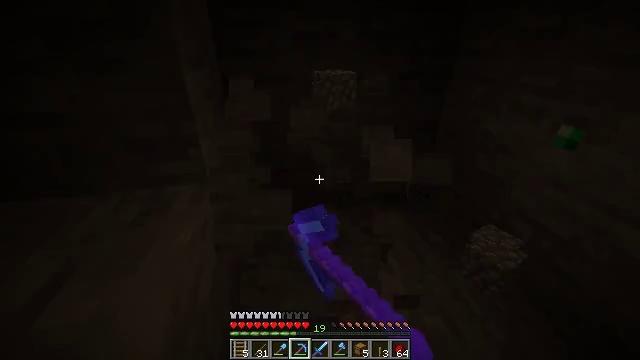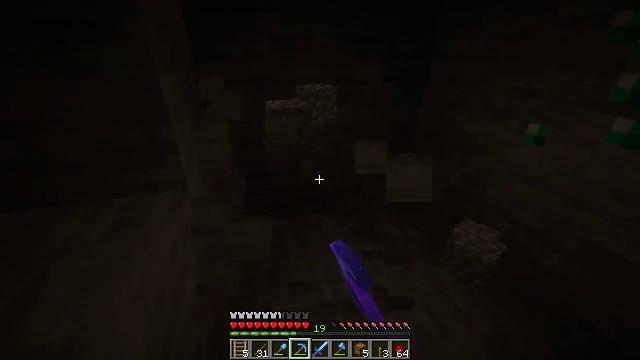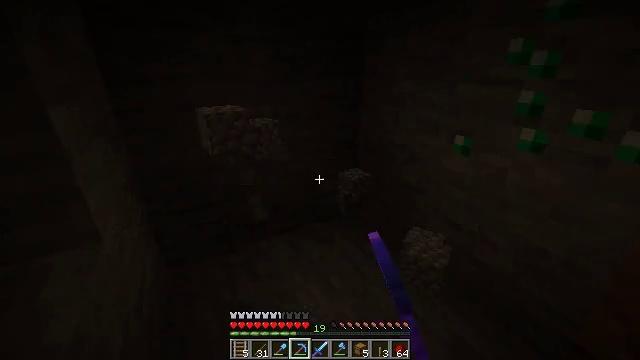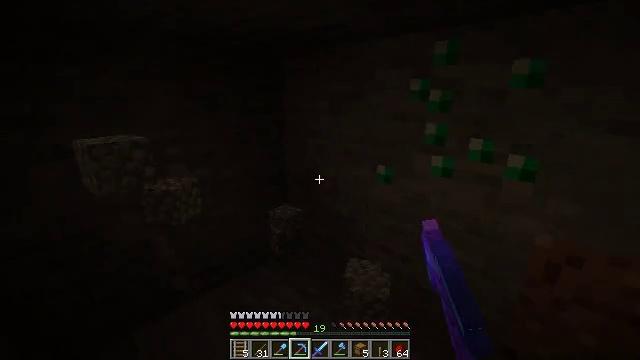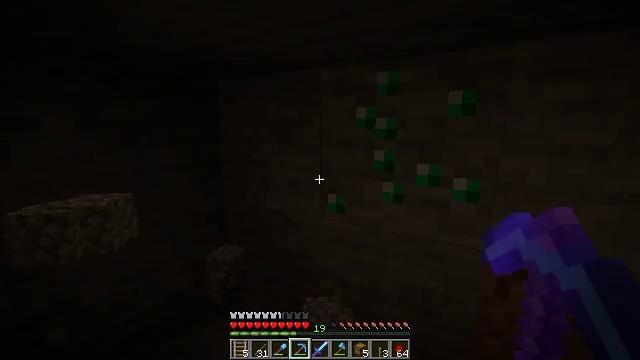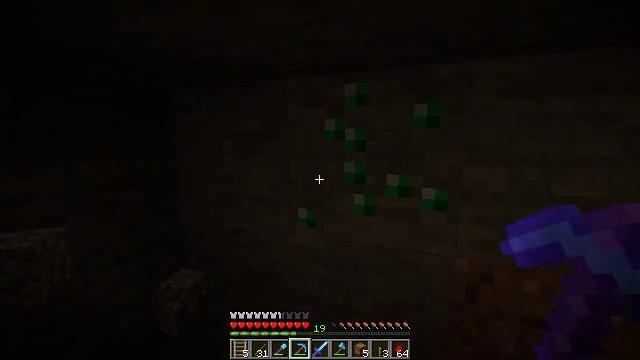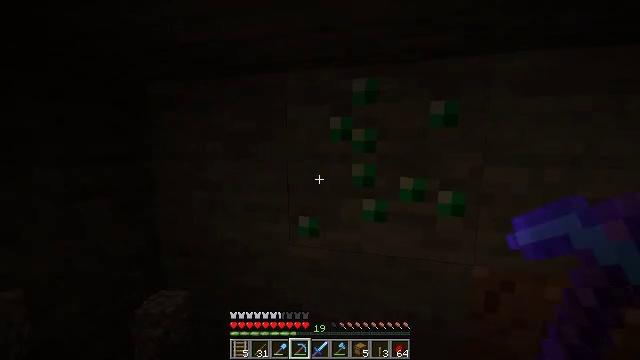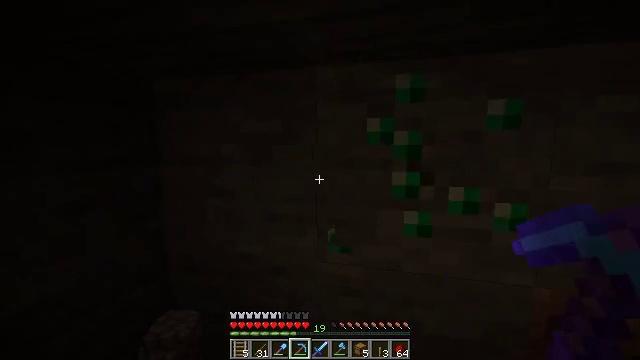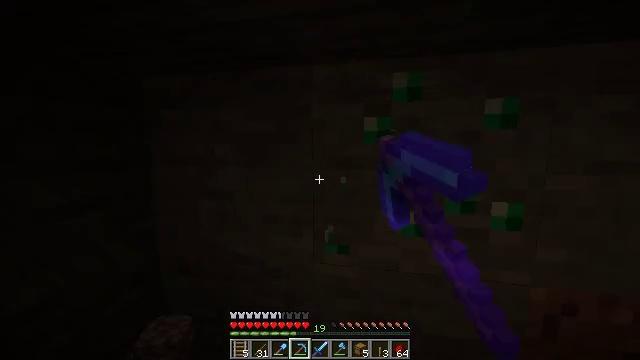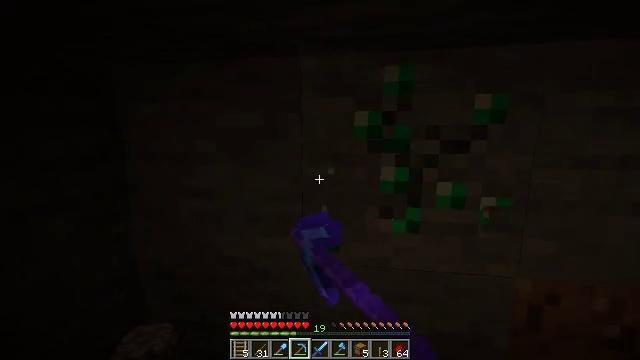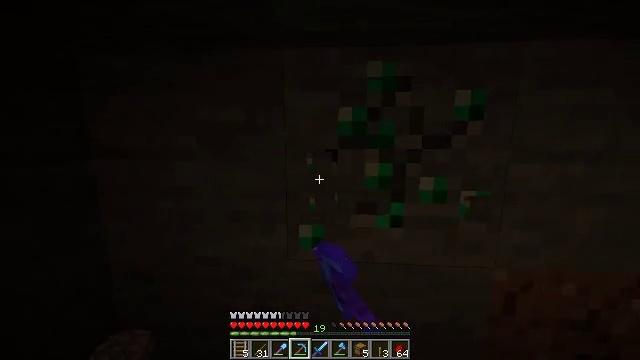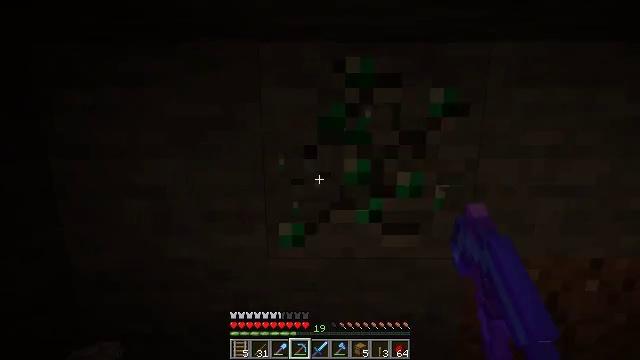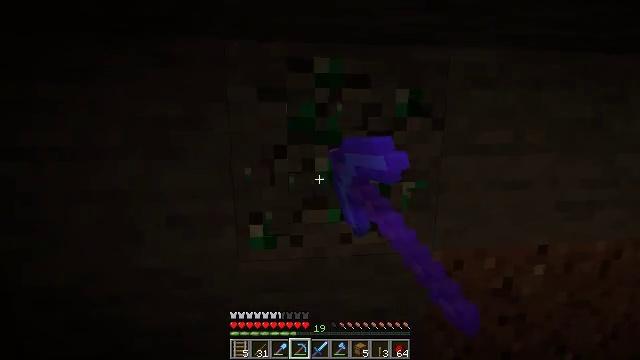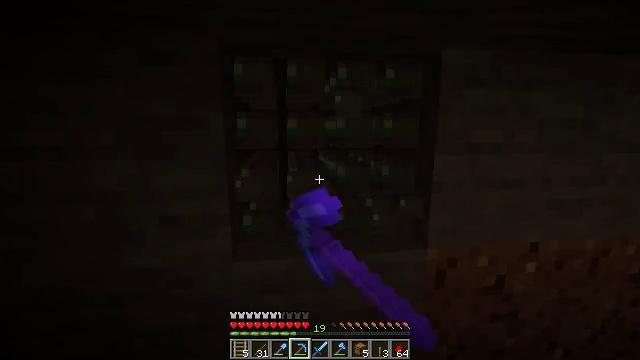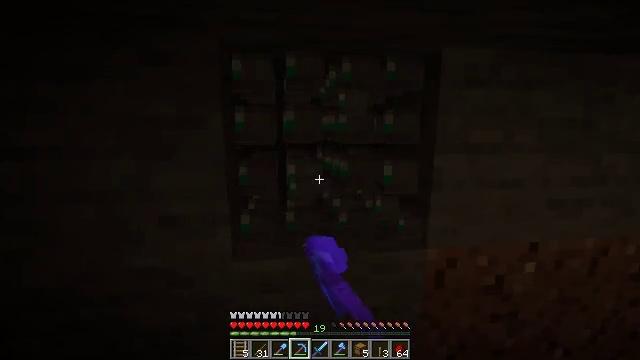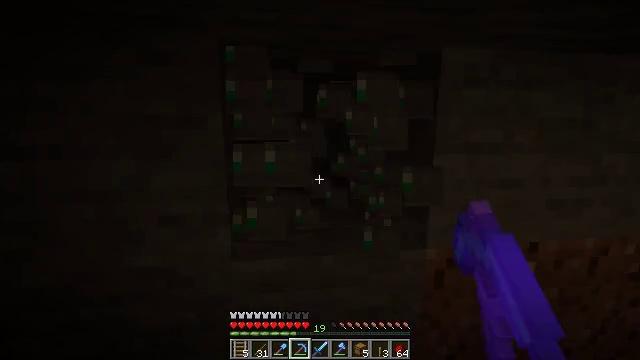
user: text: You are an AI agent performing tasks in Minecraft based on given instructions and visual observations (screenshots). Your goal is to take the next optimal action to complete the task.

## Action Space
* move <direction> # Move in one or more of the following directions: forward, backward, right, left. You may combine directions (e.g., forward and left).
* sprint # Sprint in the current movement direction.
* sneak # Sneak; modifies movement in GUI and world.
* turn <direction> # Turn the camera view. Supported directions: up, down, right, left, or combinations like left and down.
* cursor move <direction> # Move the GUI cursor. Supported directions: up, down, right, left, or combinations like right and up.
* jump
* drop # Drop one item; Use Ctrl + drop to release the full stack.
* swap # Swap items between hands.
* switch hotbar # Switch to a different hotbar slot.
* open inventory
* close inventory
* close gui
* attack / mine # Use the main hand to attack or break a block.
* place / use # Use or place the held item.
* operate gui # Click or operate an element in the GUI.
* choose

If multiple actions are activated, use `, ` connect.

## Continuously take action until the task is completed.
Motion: motion action
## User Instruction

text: Extract emerald ore from the hills.
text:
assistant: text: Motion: turn right, attack / mine
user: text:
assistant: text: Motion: move forward, turn right and up
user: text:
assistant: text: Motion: move forward, turn right and up
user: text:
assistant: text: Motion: move forward and move left, turn right and up
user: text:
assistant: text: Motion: move forward and move left, turn right and up
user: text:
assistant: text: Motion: move forward and move left, turn right
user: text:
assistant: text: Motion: attack / mine
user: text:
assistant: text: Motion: turn right, attack / mine
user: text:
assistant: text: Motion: turn right, attack / mine
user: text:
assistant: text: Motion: turn right, attack / mine
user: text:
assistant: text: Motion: turn right, attack / mine
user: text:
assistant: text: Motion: turn right, attack / mine
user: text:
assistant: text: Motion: turn right, attack / mine
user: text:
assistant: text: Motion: attack / mine
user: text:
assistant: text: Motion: attack / mine
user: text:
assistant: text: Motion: attack / mine
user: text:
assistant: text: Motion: attack / mine
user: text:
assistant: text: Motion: attack / mine